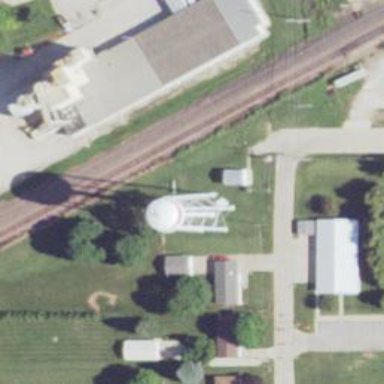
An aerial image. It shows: Water tower that is man-made.